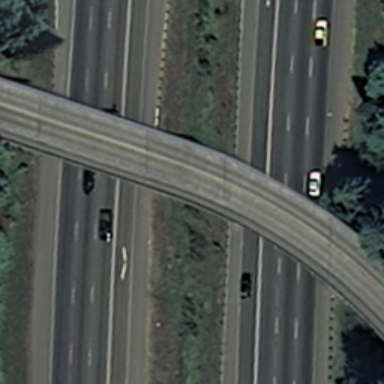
An overpass with a road go across another two roads diagonally .